Interaction volume radius: 10 \u00c5
Interaction volume height: 25 \u00c5
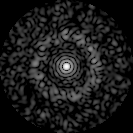
Disorder parameter: 0.8396